Question: Display the my text item horizontal as like below image
please guide me to display my text item in the best way of design

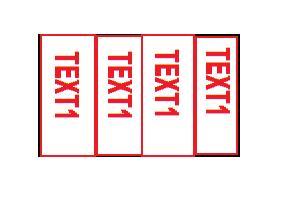
Answer: you have to add property in Textview like below
'''
android:rotation="90"
'''